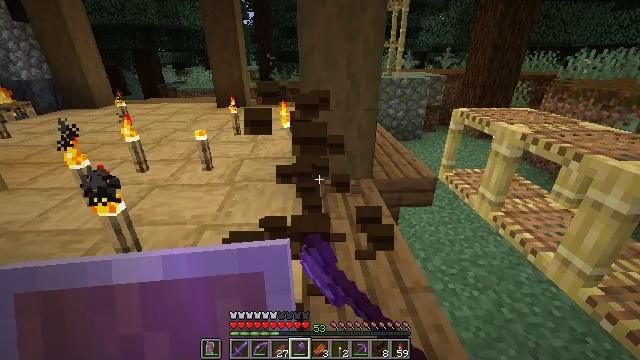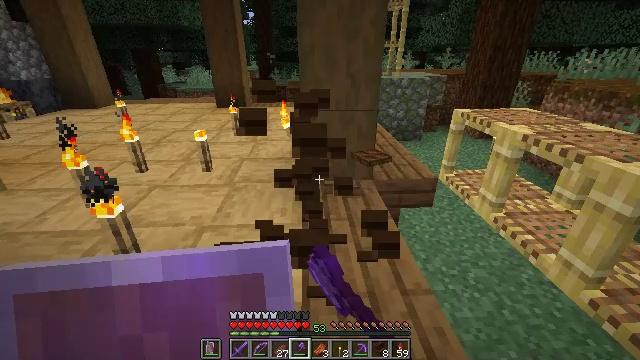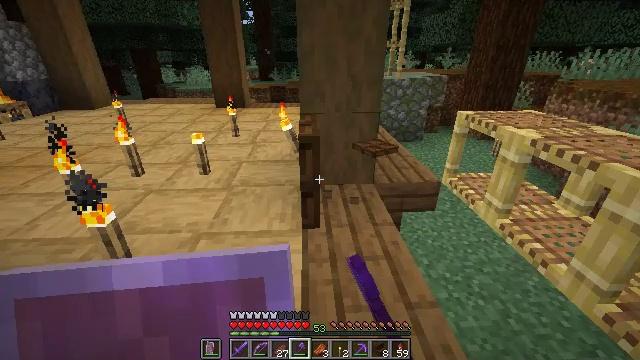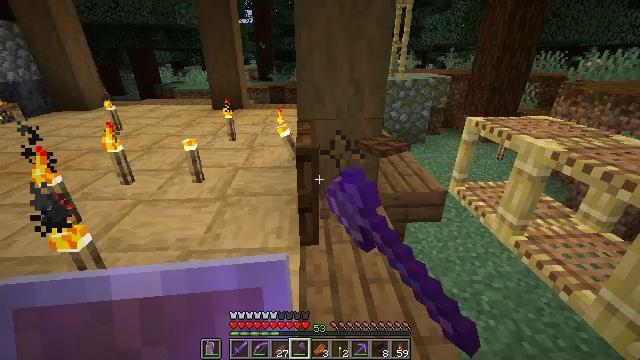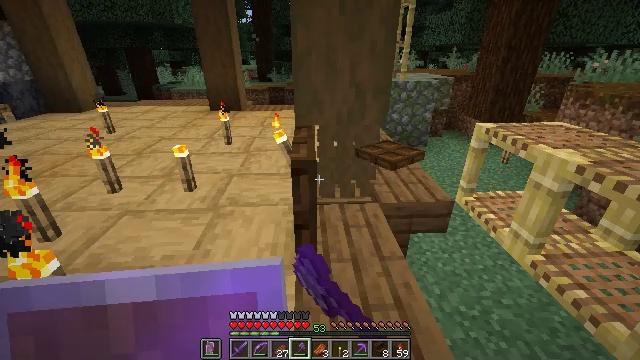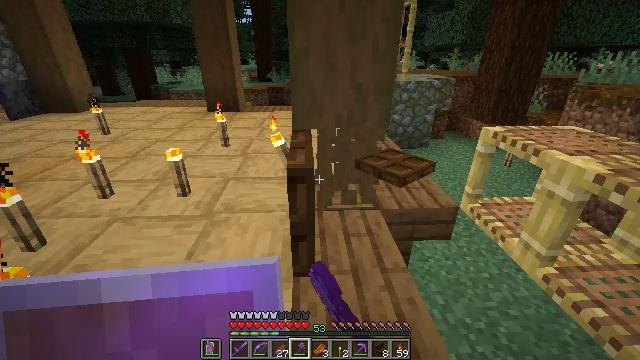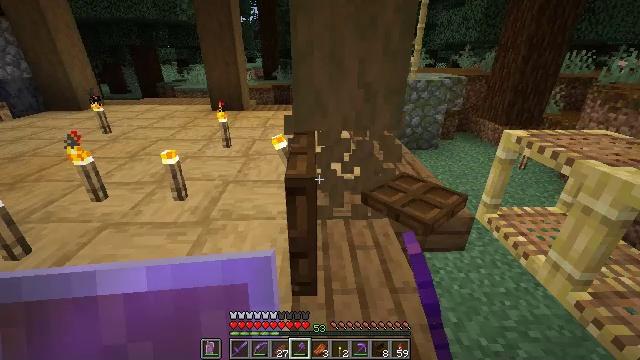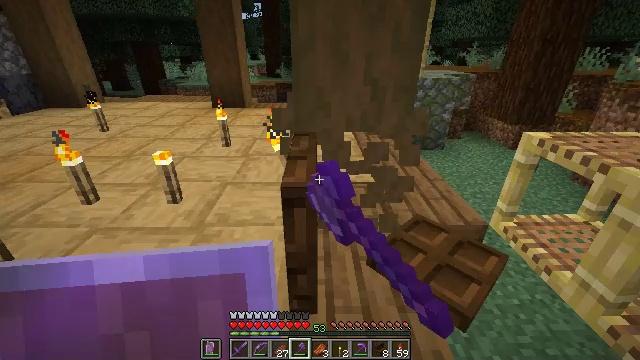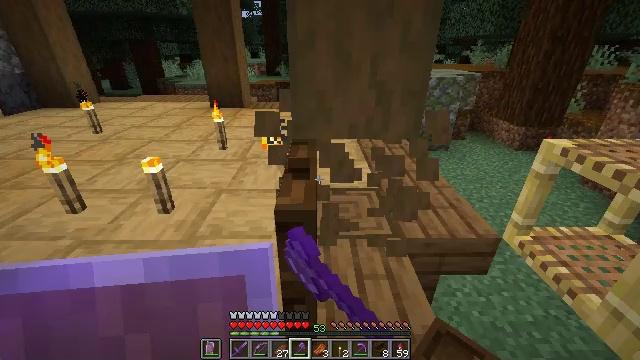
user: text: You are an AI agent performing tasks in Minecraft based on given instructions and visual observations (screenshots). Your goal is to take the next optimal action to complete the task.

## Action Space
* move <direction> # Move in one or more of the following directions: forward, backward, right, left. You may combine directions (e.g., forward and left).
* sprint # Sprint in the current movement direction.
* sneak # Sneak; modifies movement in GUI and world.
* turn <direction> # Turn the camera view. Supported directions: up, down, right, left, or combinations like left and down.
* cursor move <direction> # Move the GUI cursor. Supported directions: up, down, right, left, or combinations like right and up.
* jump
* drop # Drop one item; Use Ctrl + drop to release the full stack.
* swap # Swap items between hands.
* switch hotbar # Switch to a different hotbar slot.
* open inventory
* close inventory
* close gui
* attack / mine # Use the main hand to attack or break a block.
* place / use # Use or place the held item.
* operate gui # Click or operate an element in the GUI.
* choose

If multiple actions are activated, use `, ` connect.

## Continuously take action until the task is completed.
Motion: motion action
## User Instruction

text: Break the stripped spruce log.
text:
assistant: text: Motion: move forward, attack / mine
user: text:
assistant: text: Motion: move forward, attack / mine
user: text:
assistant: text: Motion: move forward, attack / mine
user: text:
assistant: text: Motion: move forward, attack / mine
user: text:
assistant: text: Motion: move forward, attack / mine
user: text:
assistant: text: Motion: move forward, turn left, attack / mine
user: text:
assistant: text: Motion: move forward, attack / mine
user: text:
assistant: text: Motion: move forward, attack / mine
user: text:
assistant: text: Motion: attack / mine